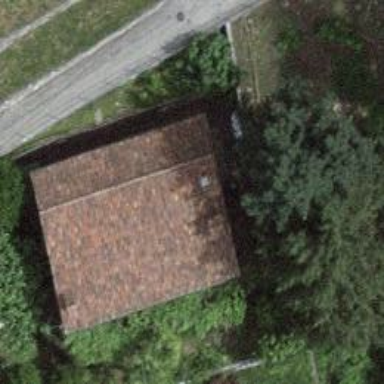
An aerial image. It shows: Detached building.